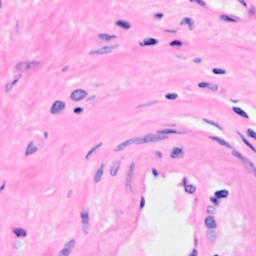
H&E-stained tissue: Breast